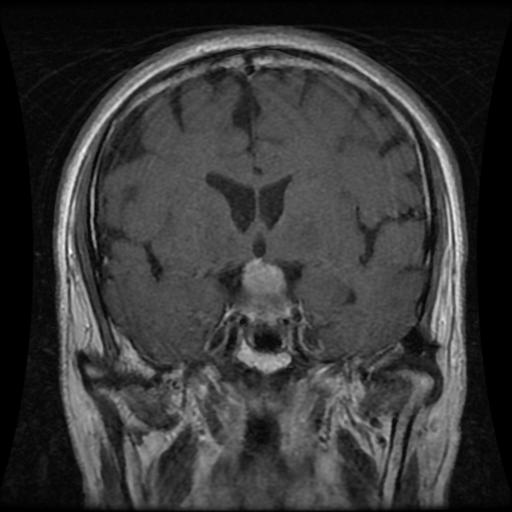
Label: pituitary